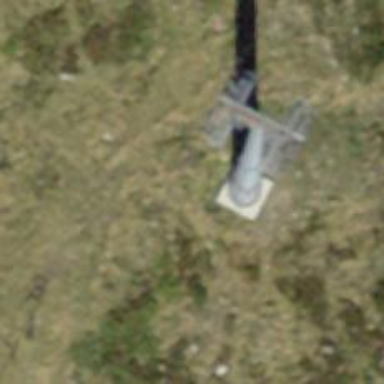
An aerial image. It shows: Pylon for aerialway.